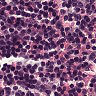
Metastatic tissue present: no